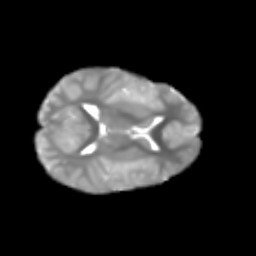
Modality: T2w
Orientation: axial
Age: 5
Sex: female
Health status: healthy